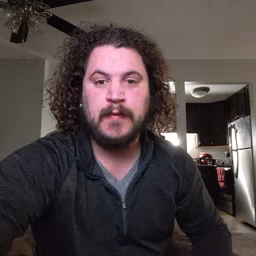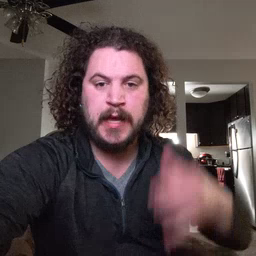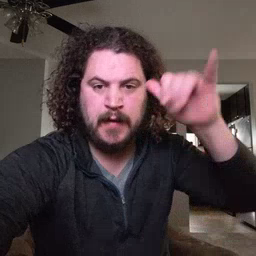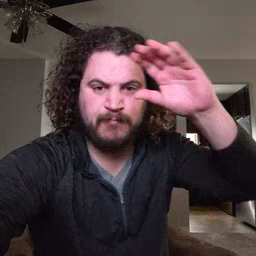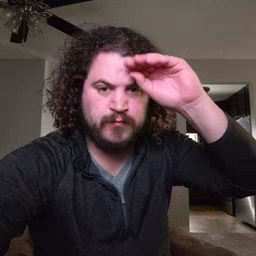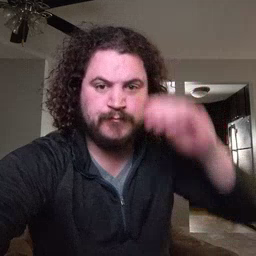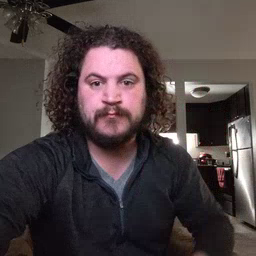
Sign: cowboy